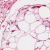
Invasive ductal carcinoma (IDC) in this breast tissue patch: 0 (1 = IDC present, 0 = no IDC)